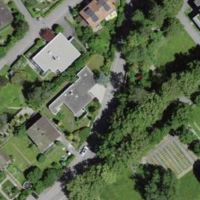
EUNIS habitat code: 55
Species observed at this site:
Cotinus coggygria